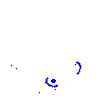
Particle: kaon